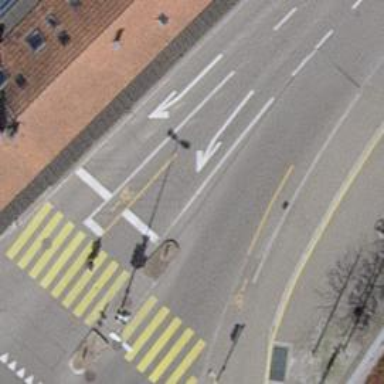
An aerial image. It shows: Road with traffic signals.